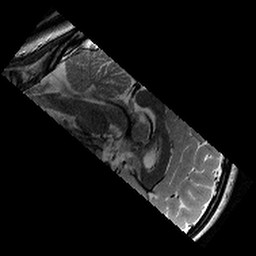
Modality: T2w
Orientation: sagittal
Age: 14
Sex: female
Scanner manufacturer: siemens
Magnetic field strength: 3 T
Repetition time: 9.23 s
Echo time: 0.067 s